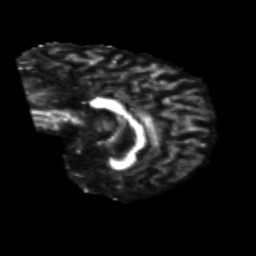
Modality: FA
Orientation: sagittal
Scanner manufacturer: siemens
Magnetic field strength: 3 T
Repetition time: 6.8 s
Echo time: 0.093 s